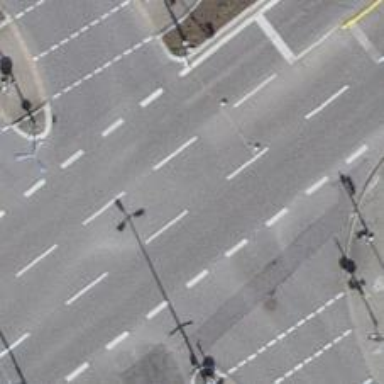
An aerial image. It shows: Primary highway with asphalt surface allowing vehicles to go straight ahead.